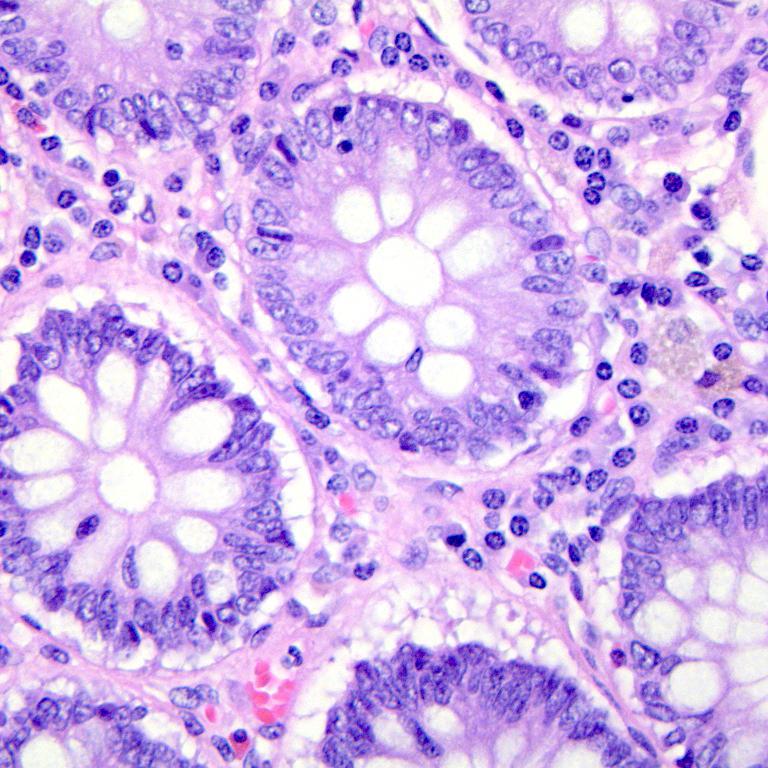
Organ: colon
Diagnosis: benign